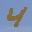
Label: 4